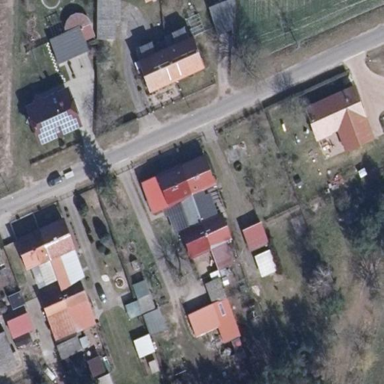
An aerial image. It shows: Residential area.